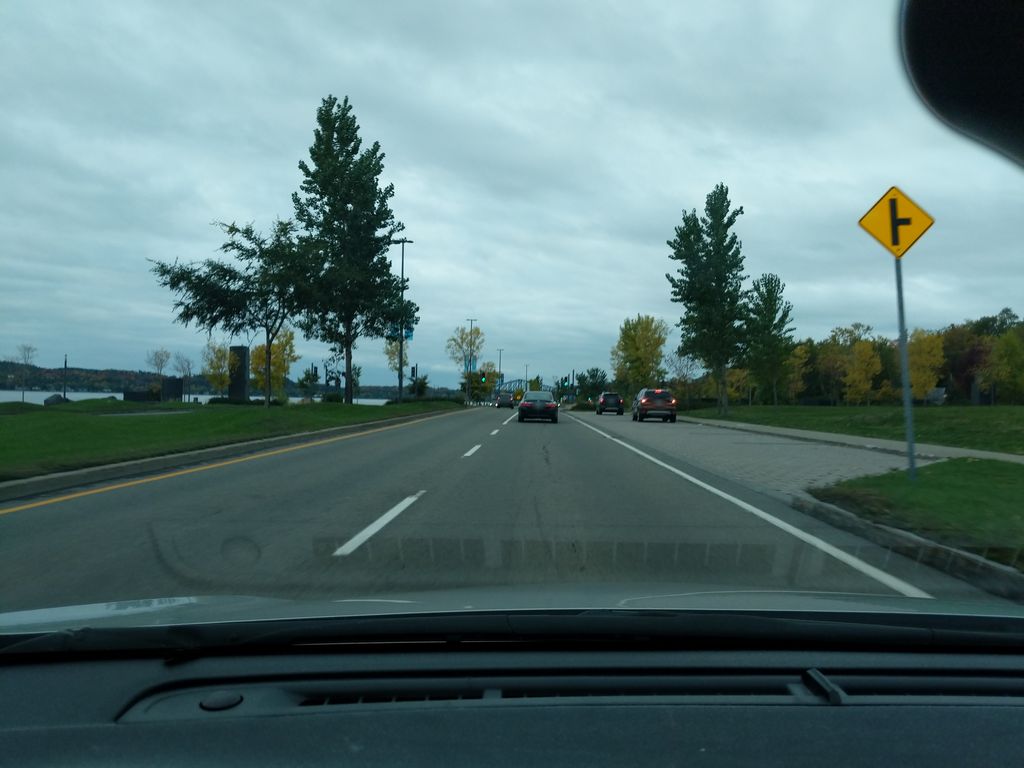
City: quebec_city